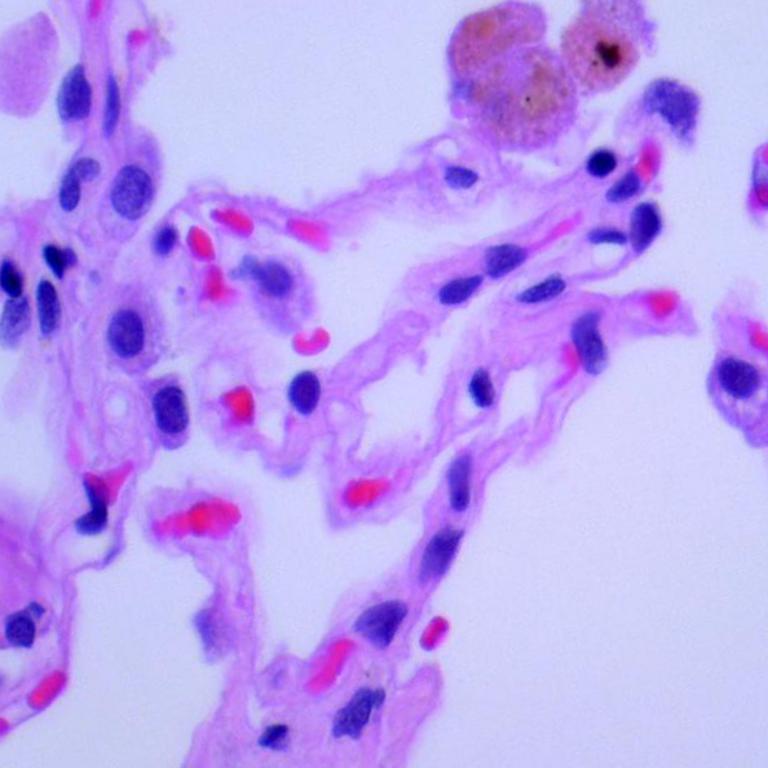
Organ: lung
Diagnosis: benign